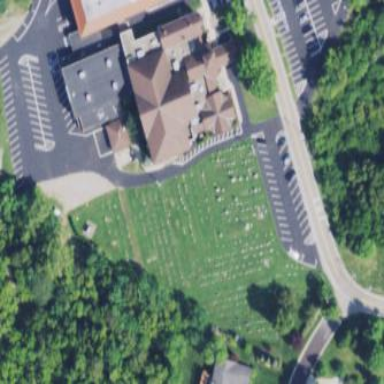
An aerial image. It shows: Graveyard.